Question: In what scenarios would the Target SDK version and Build SDK version ("Compile with" in screen below) differ?

I'm trying to figure out why Target SDK wouldn't be used for both providing the API level the application is designed to run on, as well as compiling against the same SDK.
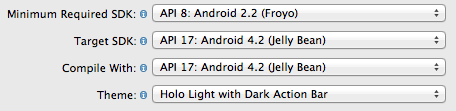
Answer: > In what scenarios would the Target SDK version and Build SDK version ("Compile with" in screen below) differ?
When the developer sets them to be different values.
> I'm trying to figure out why Target SDK wouldn't be used for both providing the API level the application is designed to run on, as well as compiling against the same SDK.
At the point in time when you create a new project, setting the build SDK and the target SDK to be the same is reasonably common, which is why that's the default in the new-project wizards.
However, developers may well want to raise the build SDK to a newer API level, while leaving the target SDK alone. The target SDK version controls some elements of forwards compatibility and therefore may change things that the developer is not ready to address just yet.
For example, suppose a developer created an app in mid-2013, and at that time set both the build SDK and the target SDK to be 18. Then, early this year, the developer started poking around with Android 4.4 (API Level 19). The developer wanted to add printing capability to her app. The simplest way to support API Level 19 printing is to set the build SDK to 19, so she could reference the relevant classes directly. However, KitKat also changed the behavior of classic 'AlarmManager' methods like 'set()' and 'setRepeating()', and she decides that she's not ready to deal with that just yet. Since <URL>, she leaves her target SDK version on 18 for the time being, making a note to work on supporting the new inexact nature of 'AlarmManager' alarms in the future. Hence, at this point, her build SDK is 19 and her target SDK is 18.